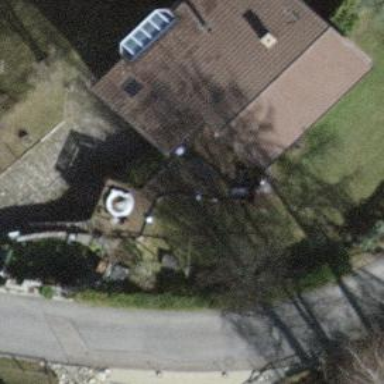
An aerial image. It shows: Simple house.